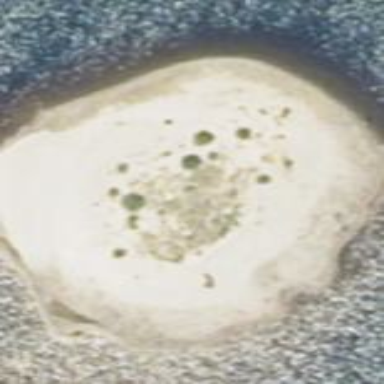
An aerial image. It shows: Islet covered with natural sand.